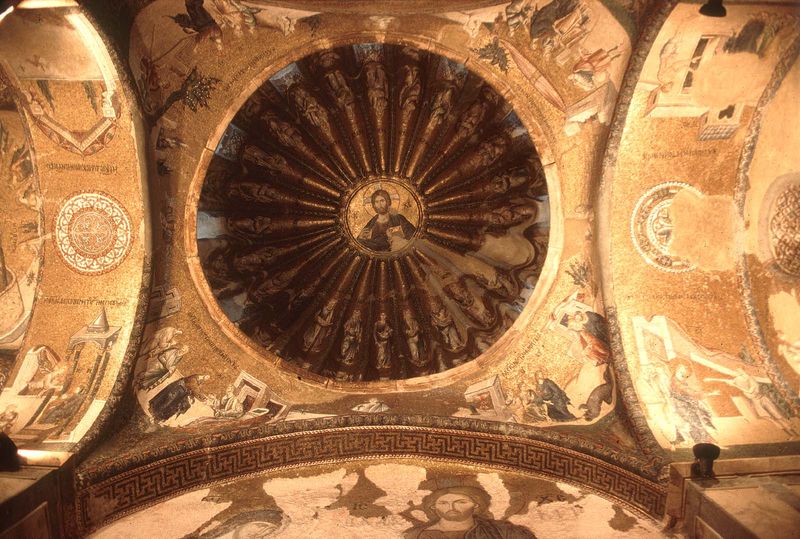
Titel: Erlöserkirche des Chora-Klosters, auch Karije Camii genannt
Standort: Istanbul (EU - Türkei)
Schlagwörter: baum, himmel, wolken, licht, kirche, gold, decke, kreis, rund, engel, bogen, rundbogen, kuppel, bögen, gewölbe, mosaik, heiligenschein, nimbus, rosette, christus, jesus, rundbögen, heilige, deckengemälde, fresko, jünger, mäander, vierung, deckenfresko, vierungskuppel